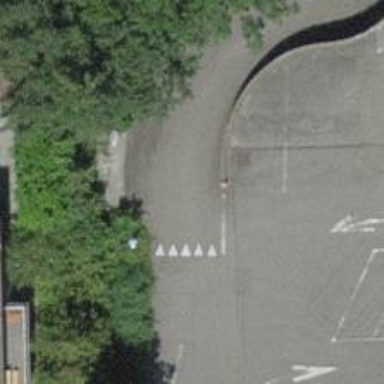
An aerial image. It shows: Parking aisle designated for service vehicles.